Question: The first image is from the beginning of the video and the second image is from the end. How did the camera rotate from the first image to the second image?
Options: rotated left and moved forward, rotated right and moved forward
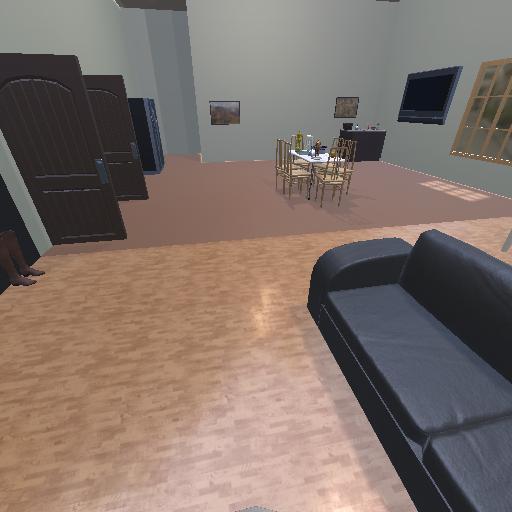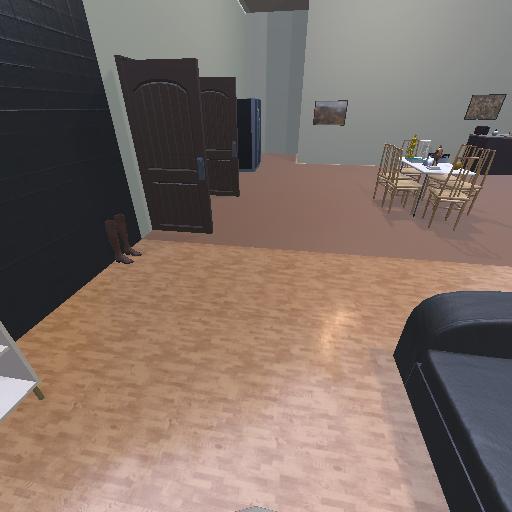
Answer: rotated left and moved forward